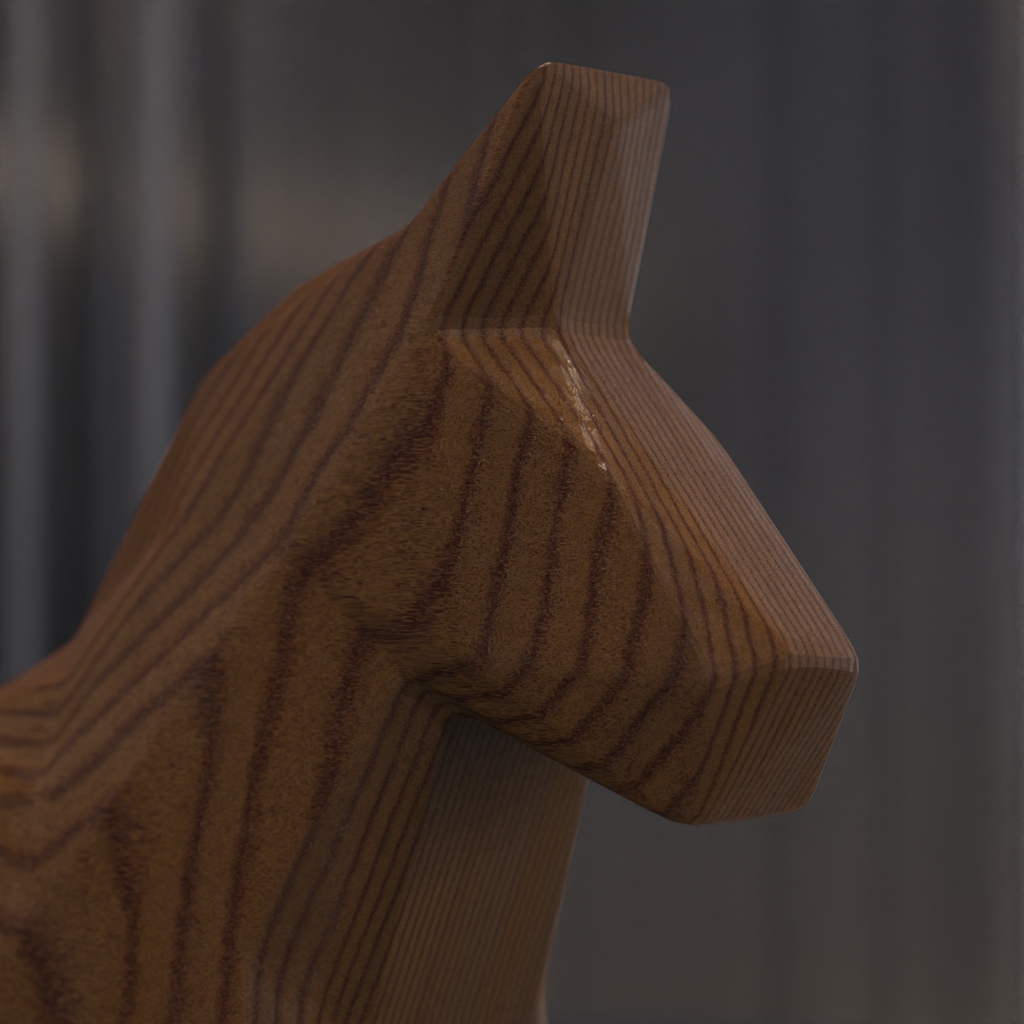
A high quality rendering of a dalahest_oak dalecarlian horse figurine made of varnished dark oak standing on a dark kitchen counter in an dark kitchen counter,close-up shot of the head right side, close-up, 100 mm, f 16, bokeh